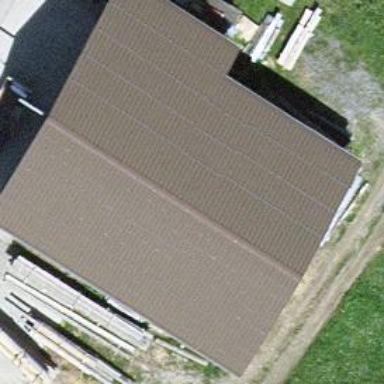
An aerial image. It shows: Farm building.